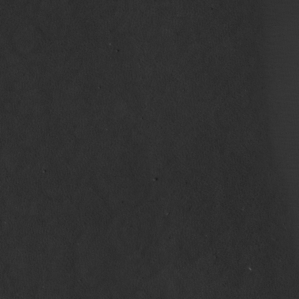
Label: non_frost